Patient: sex M, age 45
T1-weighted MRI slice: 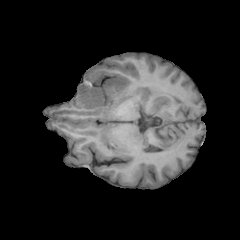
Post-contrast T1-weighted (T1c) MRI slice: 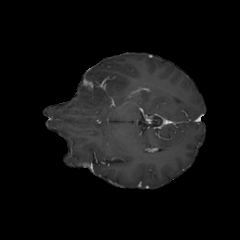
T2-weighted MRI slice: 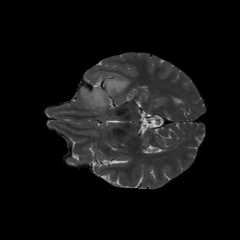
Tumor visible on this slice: yes
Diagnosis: Oligodendroglioma, IDH-mutant, 1p/19q-codeleted
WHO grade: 2